Question: here is my situation:

i dont know why it return automatically, this error just happened with few details page, others are good'
'''
<iframe src="http://www.facebook.com/plugins/like.php?app_id=209985355712105&amp;href=http%3A%2F%2Fwww.example.com{0}&amp;send=false&amp;layout=button_count&amp;width=90&amp;show_faces=true&amp;action=like&amp;colorscheme=light&amp;font=arial&amp;height=21" scrolling="no" frameborder="0" style="border:none; overflow:hidden; width:90px; height:21px;" allowTransparency="true"></iframe>
'''
value {0} can be change depend on page url detail. for example when user clicked view detail and then the url will be: example.com/viewdetail/item1.
then the value {0} will be change to: /viewdetail/item1
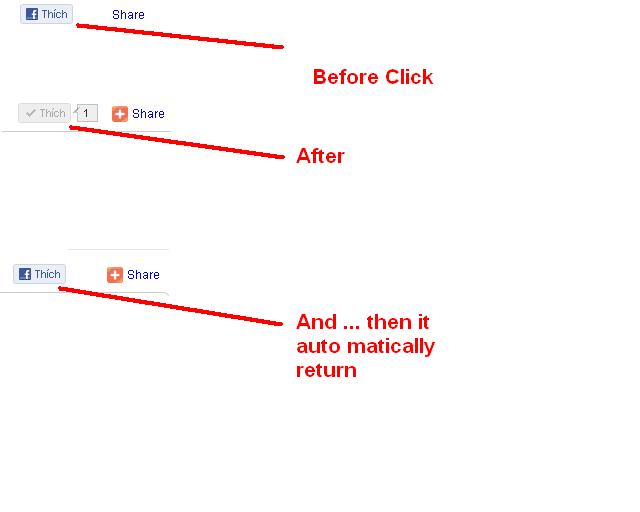
Answer: This also happens, when you're trying to like 'localhost' or anything else that is unreachable for Facebook (HTTP 404 or 403).
You should check if the given 'href' is existent from the outer web and for the Facebook agent.
Also check if the Linter (http://developers.facebook.com/tools/lint/) can reach your webpage.